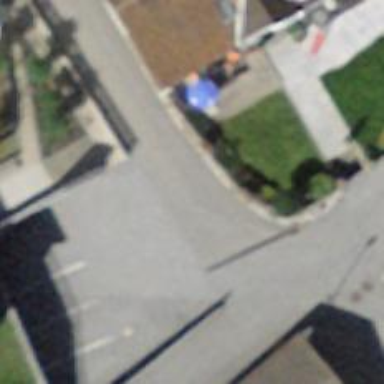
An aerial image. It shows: Smoothly paved residential road.